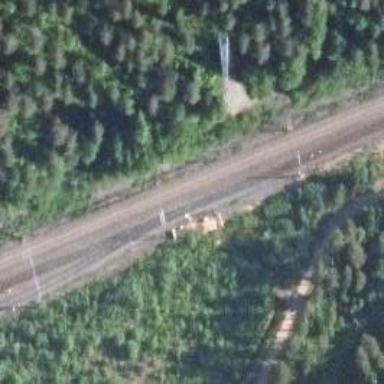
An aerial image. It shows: Rail siding with electrified contact lines.